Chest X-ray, PA view. Patient: 64 years old, sex M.
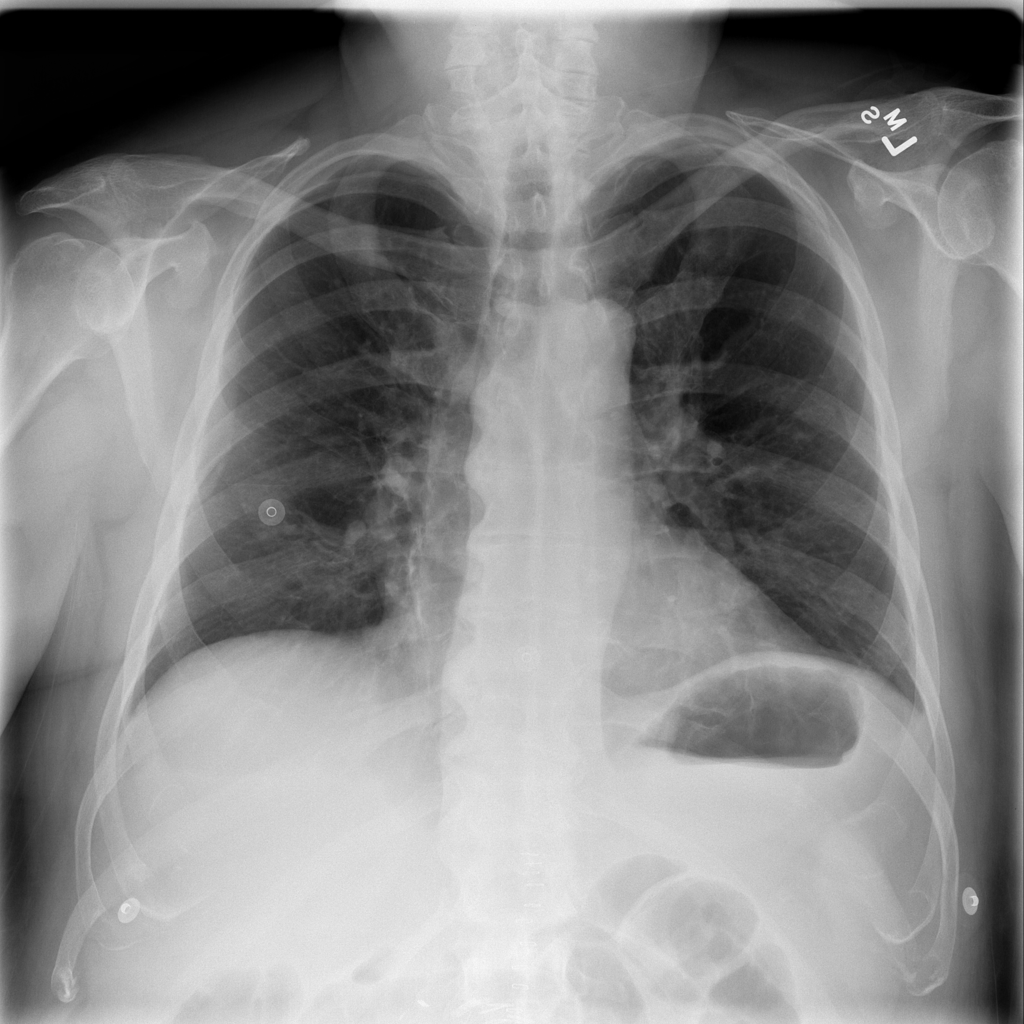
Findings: No Finding